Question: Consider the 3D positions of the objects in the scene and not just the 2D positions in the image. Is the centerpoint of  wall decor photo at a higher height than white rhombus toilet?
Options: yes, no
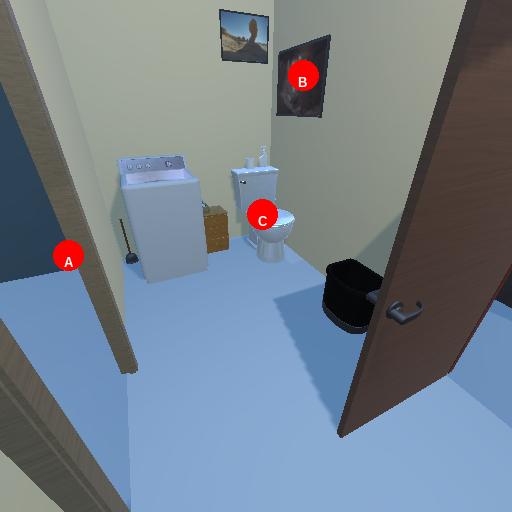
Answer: yes